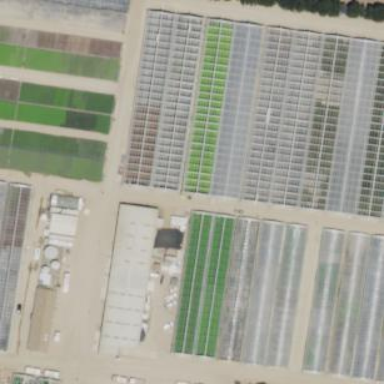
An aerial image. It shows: Greenhouse.